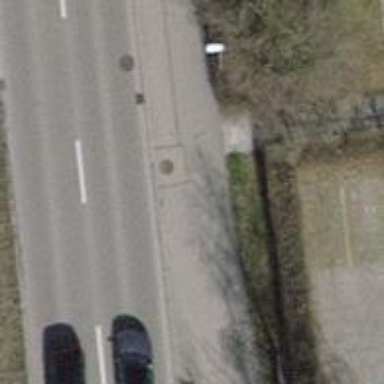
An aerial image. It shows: Cycle barrier.